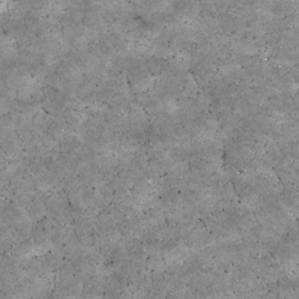
Label: non_frost